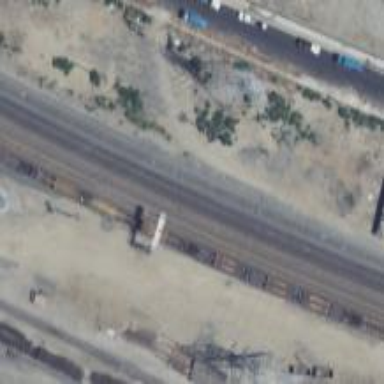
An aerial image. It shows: Railway signal.